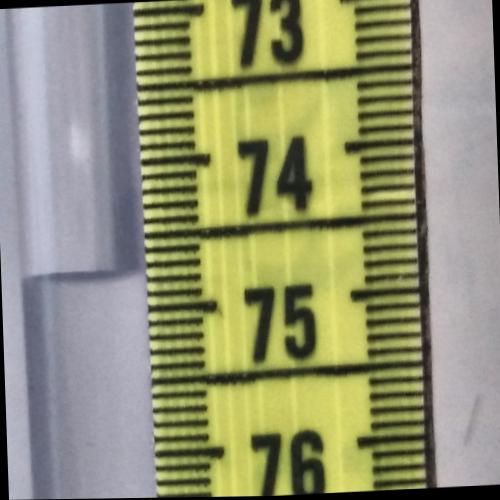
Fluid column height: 74.7 cm